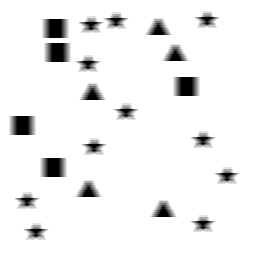
Squares: 5
Triangles: 5
Stars: 11
Total shapes: 21